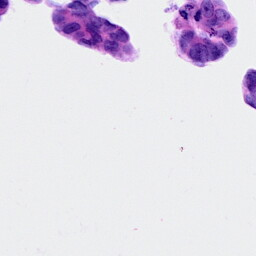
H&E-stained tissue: Ovarian